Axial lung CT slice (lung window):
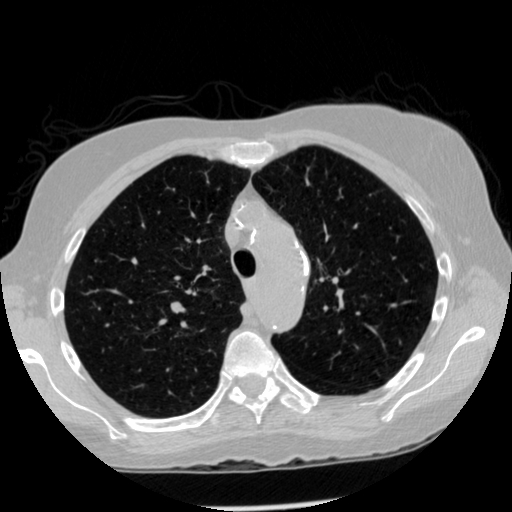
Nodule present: no